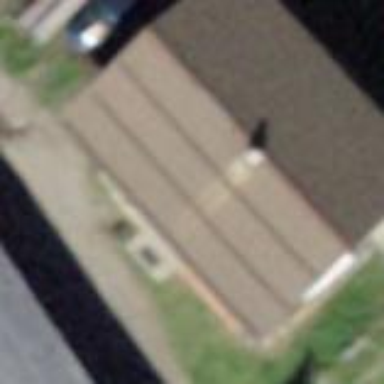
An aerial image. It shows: Gabled building.